Aerial crown-view tile of a tropical tree (Barro Colorado Island, Panama), acquired 20240918:
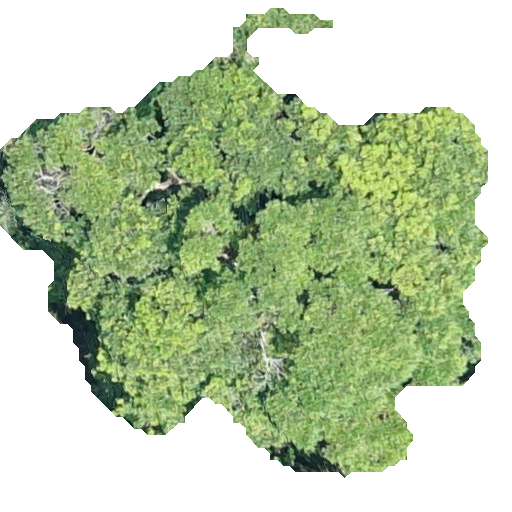
Species: Nectandra lineata
GBIF accepted scientific name: Nectandra lineata
Crown area: 225.089 m²